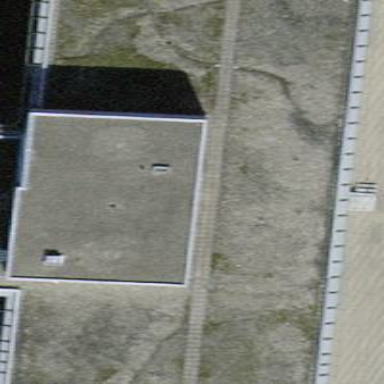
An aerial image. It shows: Commercial building.